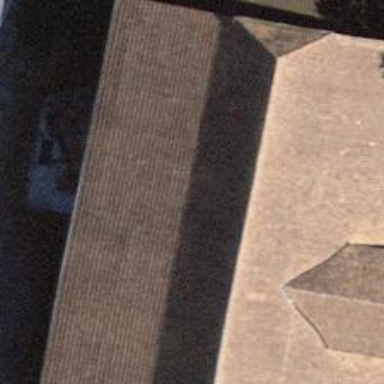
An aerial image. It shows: Rural barn.